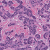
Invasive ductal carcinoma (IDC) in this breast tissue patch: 1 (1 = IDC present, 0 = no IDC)